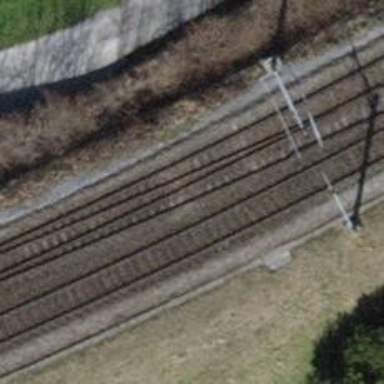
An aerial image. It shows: Single-track railway siding with electrified contact lines.